Aerial crown-view tile of a tropical tree (Barro Colorado Island, Panama), acquired 20250616:
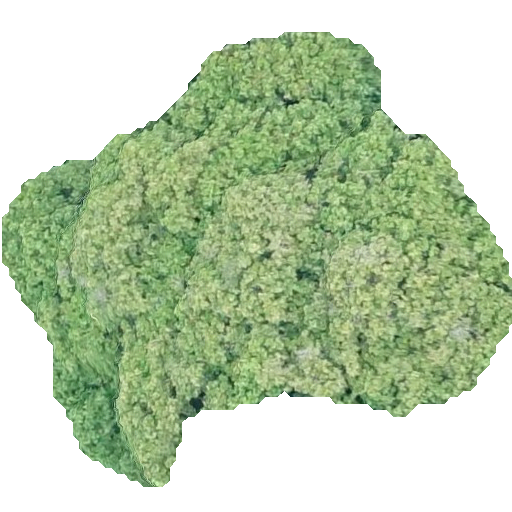
Species: Prioria copaifera
GBIF accepted scientific name: Prioria copaifera
Crown area: 211.809 m²